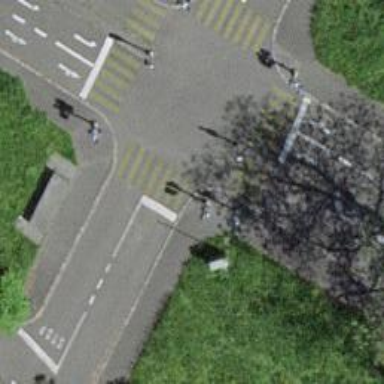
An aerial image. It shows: Uncontrolled zebra crossing on the road.